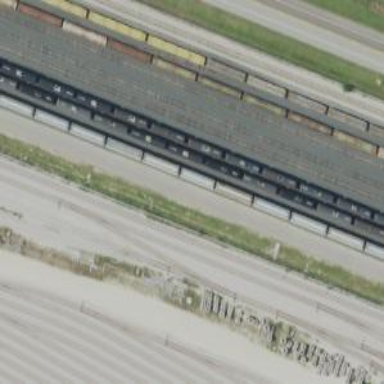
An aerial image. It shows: Railway spur service.